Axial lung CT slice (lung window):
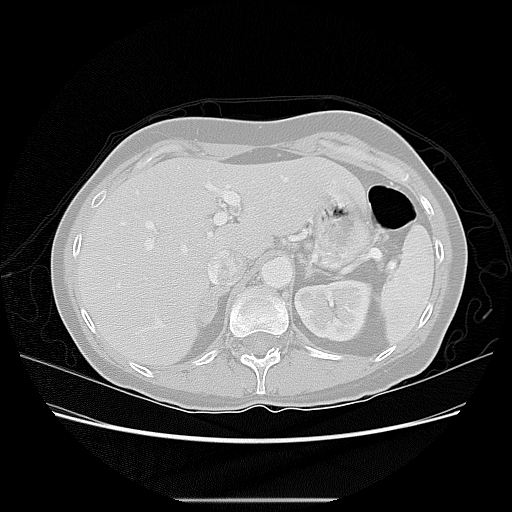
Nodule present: no